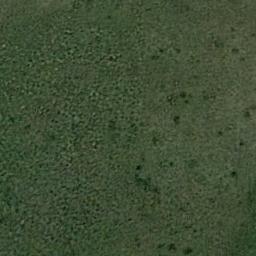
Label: meadow